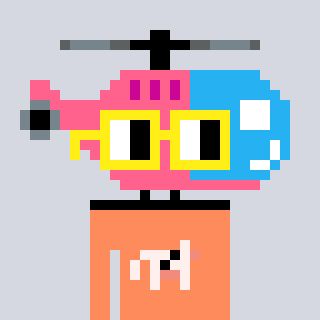
a pixel art character with square yellow glasses, a helicopter-shaped head and a peachy-colored body on a cool background